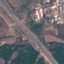
Land use / land cover: Highway